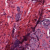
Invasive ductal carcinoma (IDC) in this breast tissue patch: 1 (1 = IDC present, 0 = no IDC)